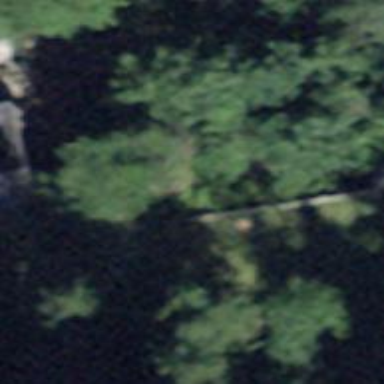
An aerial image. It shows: Retaining wall.